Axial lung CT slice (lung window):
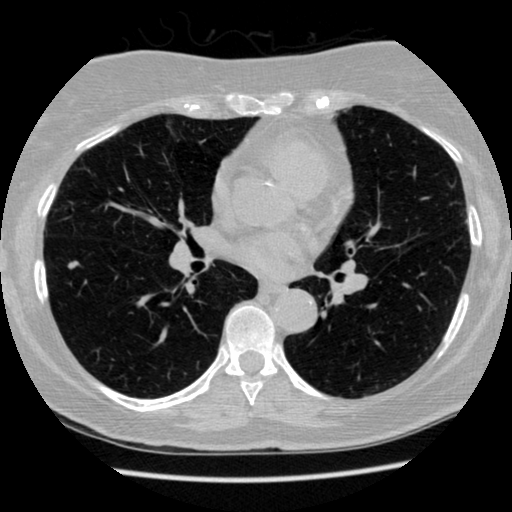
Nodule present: yes
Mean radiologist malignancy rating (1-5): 3